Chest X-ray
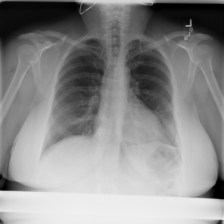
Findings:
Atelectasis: negative
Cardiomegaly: negative
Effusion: negative
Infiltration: negative
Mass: negative
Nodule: negative
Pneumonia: negative
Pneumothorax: positive
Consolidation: negative
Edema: negative
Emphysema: negative
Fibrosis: negative
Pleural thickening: negative
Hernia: negative